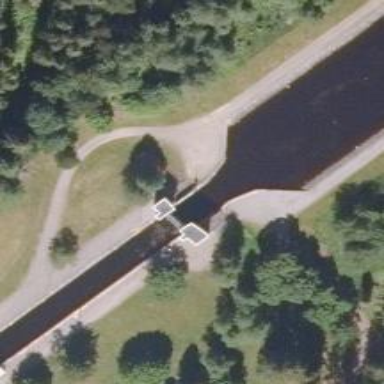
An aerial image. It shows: Lock gate on waterway.